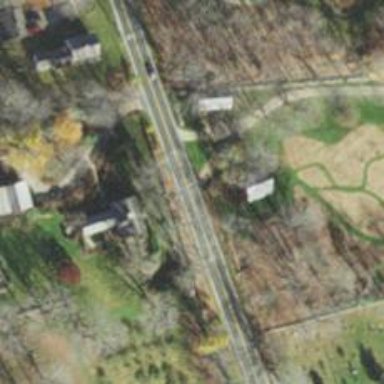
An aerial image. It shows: Secondary road.